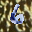
Label: 6